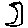
Label: moon